Aerial crown-view tile of a tropical tree (Barro Colorado Island, Panama), acquired 20241014:
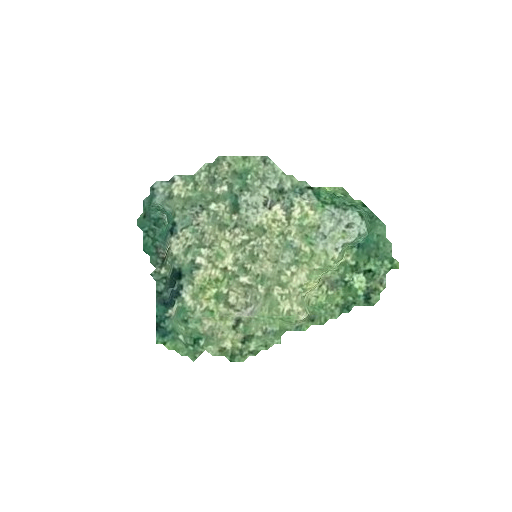
Species: Cordia alliodora
GBIF accepted scientific name: Cordia alliodora
Crown area: 57.696 m²